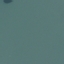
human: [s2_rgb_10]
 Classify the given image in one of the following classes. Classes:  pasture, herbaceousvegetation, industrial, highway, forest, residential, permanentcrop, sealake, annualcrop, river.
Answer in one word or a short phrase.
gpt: SeaLake